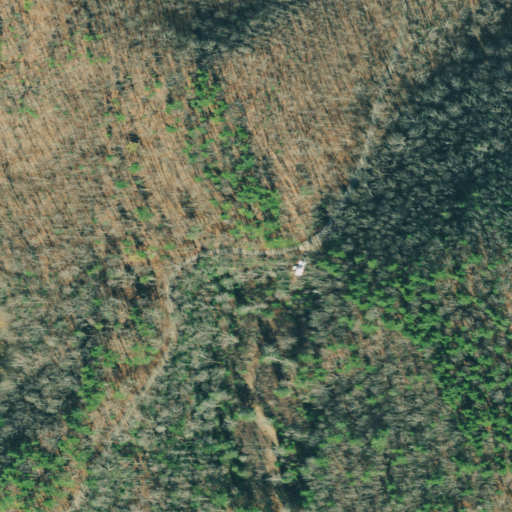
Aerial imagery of gap in Georgia named Mulky Gap containing deciduous forest, mixed forest, and open development